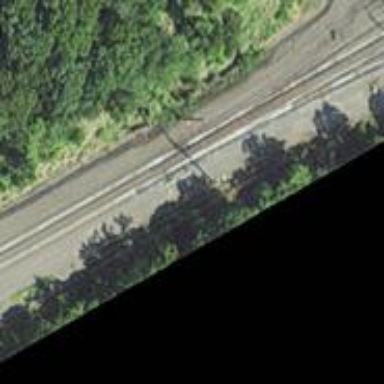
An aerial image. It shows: Railway with electrified contact lines.